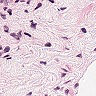
Metastatic tissue present: no